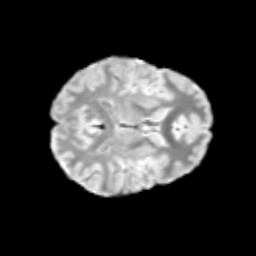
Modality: T2w
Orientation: axial
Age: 12
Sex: female
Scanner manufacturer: siemens
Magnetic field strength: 3 T
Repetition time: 3.8 s
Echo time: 0.07 s